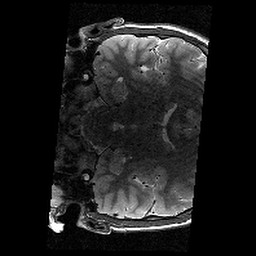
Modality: T2w
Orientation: coronal
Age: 13
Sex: male
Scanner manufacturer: siemens
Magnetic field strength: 3 T
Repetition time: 9.23 s
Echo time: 0.067 s